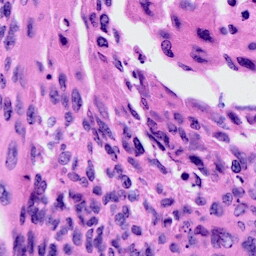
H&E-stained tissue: Cervix